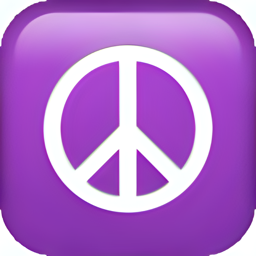
Name: peace symbol
Emoji: ☮
Group: Symbols
Sub-group: religion